Chest X-ray:
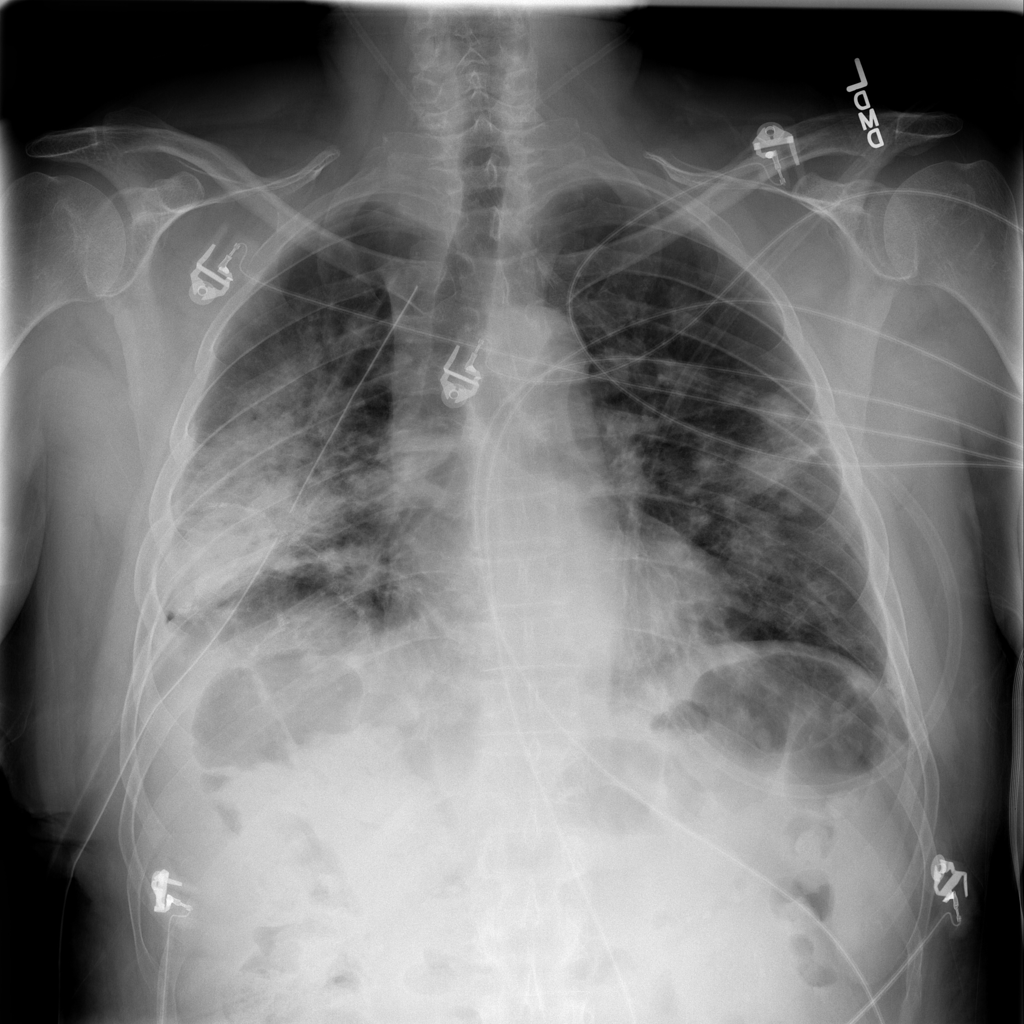
Findings: Diffuse Nodule, Consolidation, Pneumothorax
No abnormal finding: no